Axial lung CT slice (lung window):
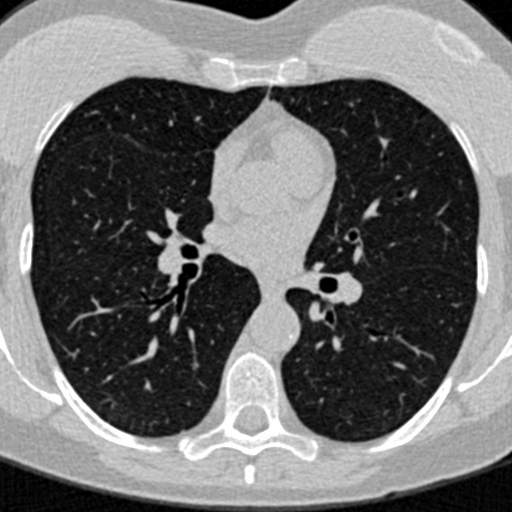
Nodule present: no